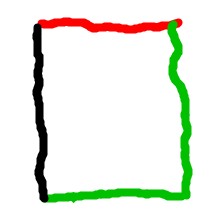
Shape: rectangle